Question: I'm trying to display a dialogfragment from within a viewpager fragment. For some reason. The only thing that is showing up is the positive ok Button. Can someone help me out here?
Inside of my fragment. I'm calling.
'''
DialogFragment cardDetails = CardDetails_Fragment.newInstance(cardItem);
cardDetails.show(getActivity().getSupportFragmentManager(), "card_details");
'''
Here's my onCreateDialog method.
'''
@Override
public Dialog onCreateDialog(Bundle savedInstanceState) {
mContext = getActivity();
AlertDialog.Builder builder = new AlertDialog.Builder(mContext);
LayoutInflater inflater = getActivity().getLayoutInflater();
View view = inflater.inflate(R.layout.fragment_card_details, null);
TextView cardAttempts = (TextView) view.findViewById(R.id.card_attempts);
cardAttempts.setText(Integer.toString(_card.attempts));
builder.setPositiveButton("Ok", new DialogInterface.OnClickListener() {
public void onClick(DialogInterface dialog, int whichButton) {
}
});
builder.setCancelable(false);
return builder.create();
}
'''
This is what I get.

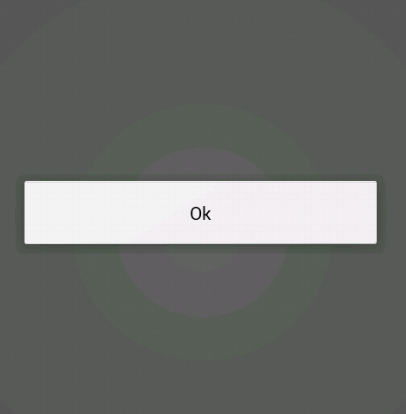
Answer: You simply forgot to call <URL>:
'''
builder.setView(view);
'''